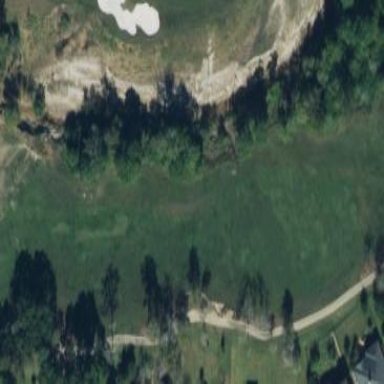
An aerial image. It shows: Golf fairway surrounded by grass.